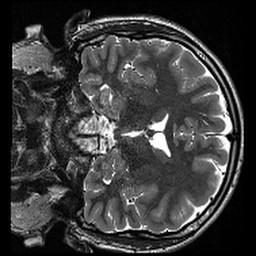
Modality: T2w
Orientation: coronal
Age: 24
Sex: male
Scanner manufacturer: siemens
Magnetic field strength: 3 T
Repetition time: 13.15 s
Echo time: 0.082 s